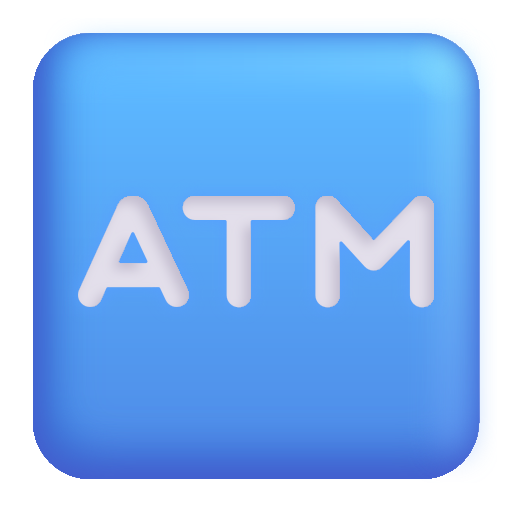
atm sign color